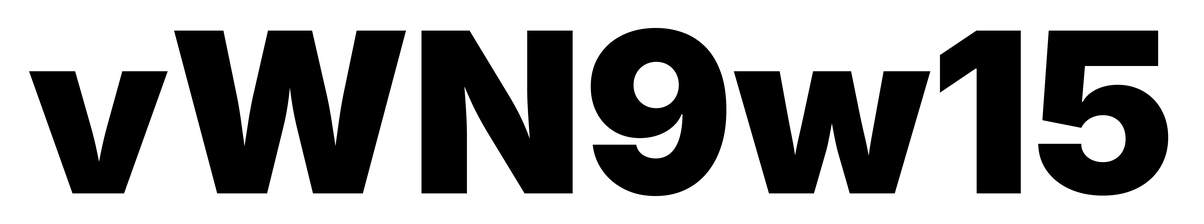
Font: Inter_Black